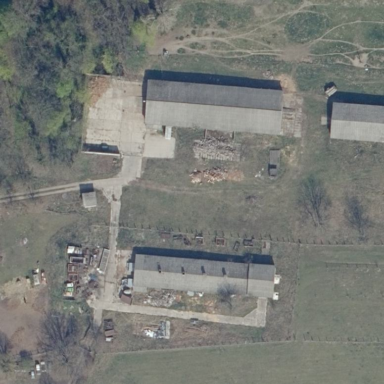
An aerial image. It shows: Farmyard area.